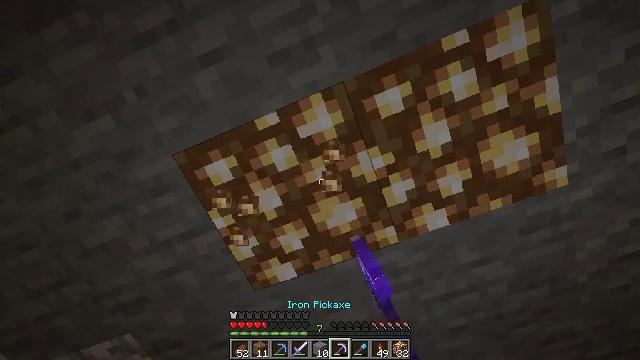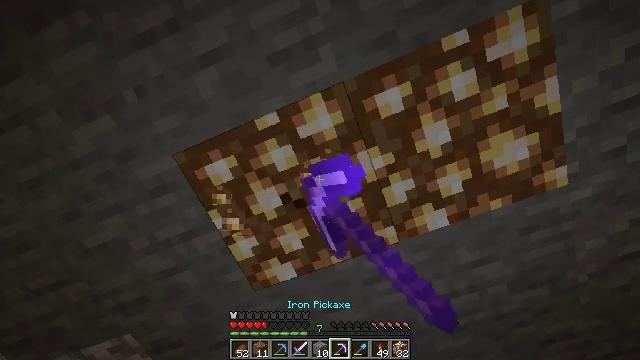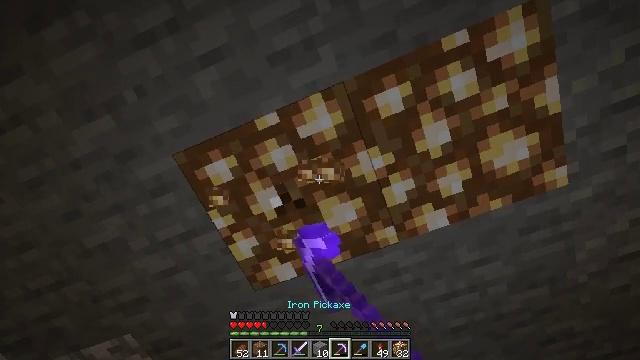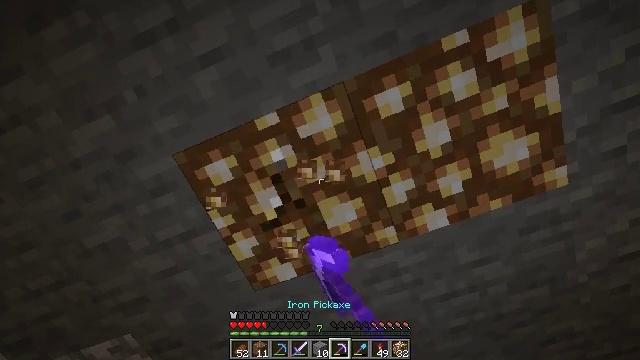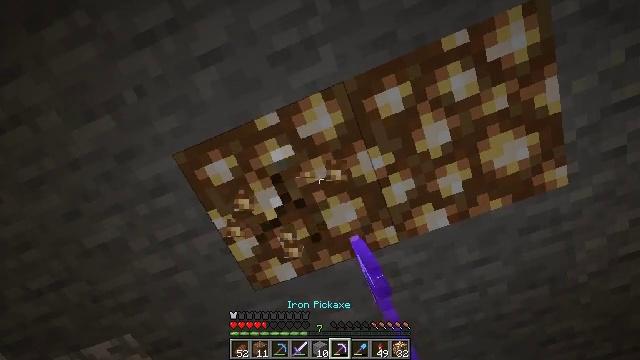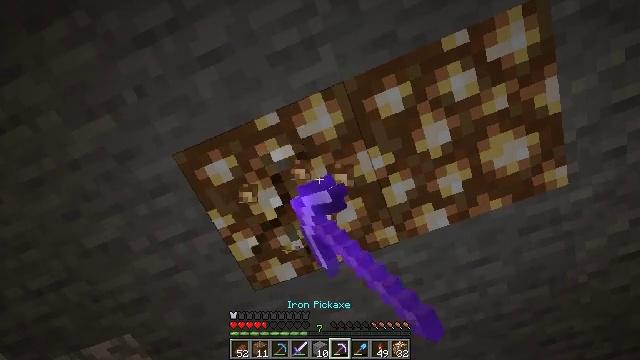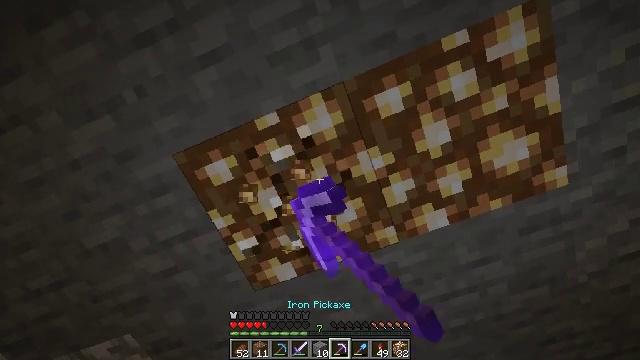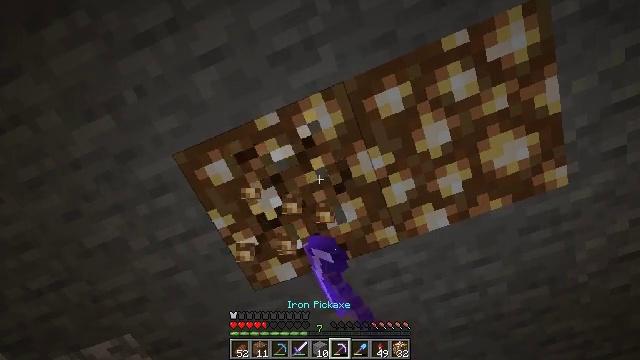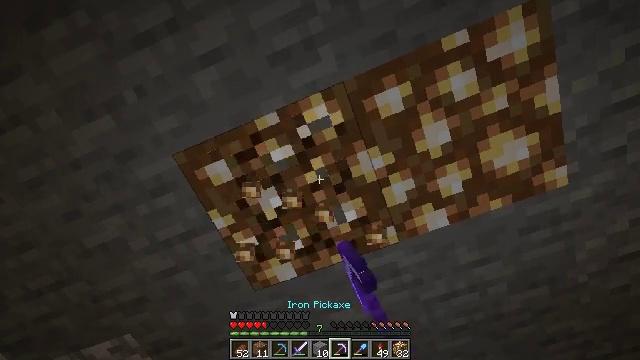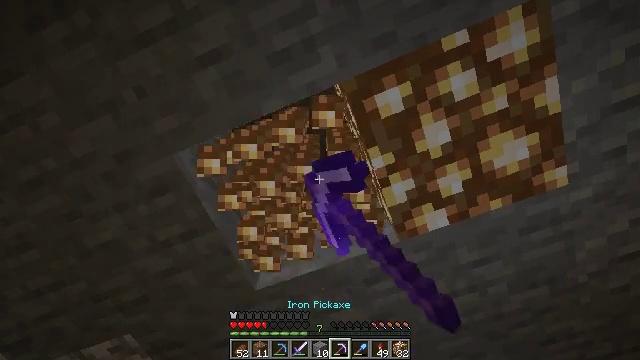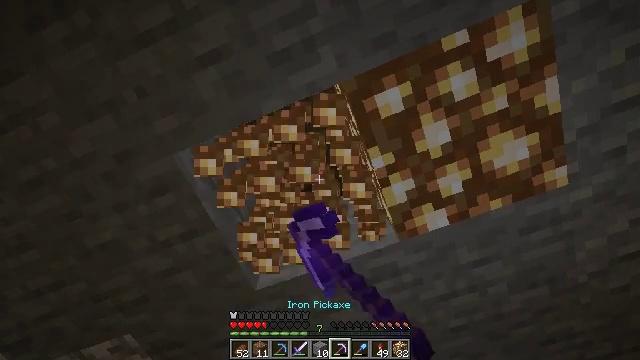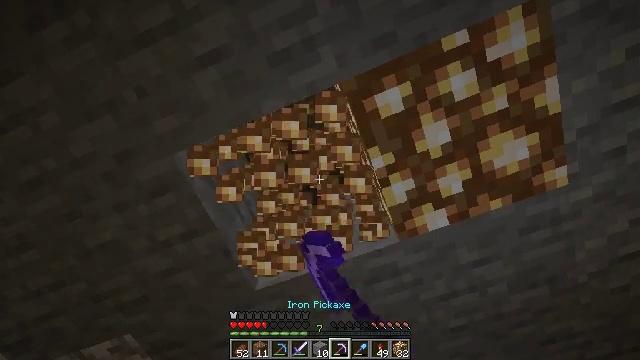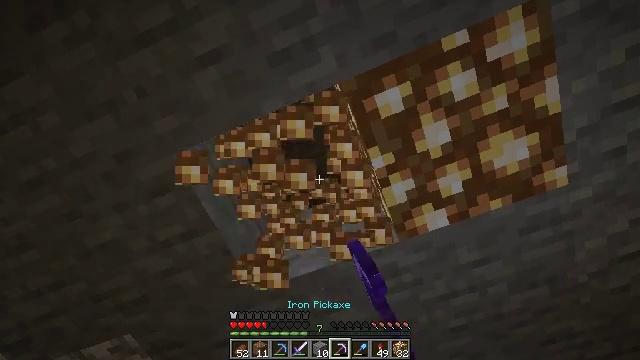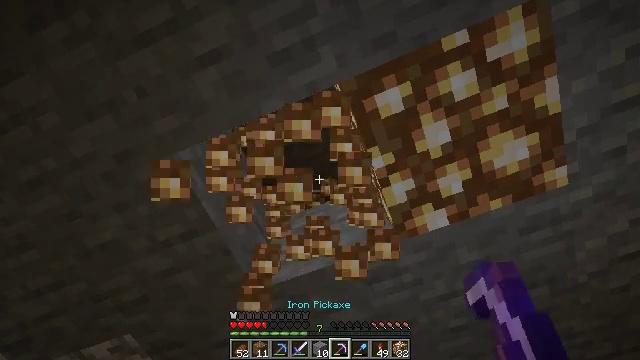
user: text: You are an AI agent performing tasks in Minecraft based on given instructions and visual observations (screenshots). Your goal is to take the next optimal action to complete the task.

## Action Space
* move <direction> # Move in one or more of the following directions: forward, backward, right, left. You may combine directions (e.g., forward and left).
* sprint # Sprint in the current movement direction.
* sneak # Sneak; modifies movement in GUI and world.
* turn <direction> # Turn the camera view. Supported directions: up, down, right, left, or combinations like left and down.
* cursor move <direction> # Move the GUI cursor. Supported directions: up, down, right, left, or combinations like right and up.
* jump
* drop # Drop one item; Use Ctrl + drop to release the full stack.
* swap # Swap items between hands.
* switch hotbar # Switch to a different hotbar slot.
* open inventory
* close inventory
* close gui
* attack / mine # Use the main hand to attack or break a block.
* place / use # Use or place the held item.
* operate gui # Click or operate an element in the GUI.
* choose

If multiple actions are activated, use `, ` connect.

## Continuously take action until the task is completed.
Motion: motion action
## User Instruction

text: Smash the glowstone with a tool.
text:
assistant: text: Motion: attack / mine
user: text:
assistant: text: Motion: attack / mine
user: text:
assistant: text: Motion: attack / mine
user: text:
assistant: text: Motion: attack / mine
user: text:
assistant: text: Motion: attack / mine
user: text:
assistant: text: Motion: attack / mine
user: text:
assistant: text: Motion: attack / mine
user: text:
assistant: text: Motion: attack / mine
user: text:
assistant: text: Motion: attack / mine
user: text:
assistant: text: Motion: no_op
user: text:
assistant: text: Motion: no_op
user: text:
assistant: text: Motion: no_op
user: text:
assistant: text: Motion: attack / mine
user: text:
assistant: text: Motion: attack / mine